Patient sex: M
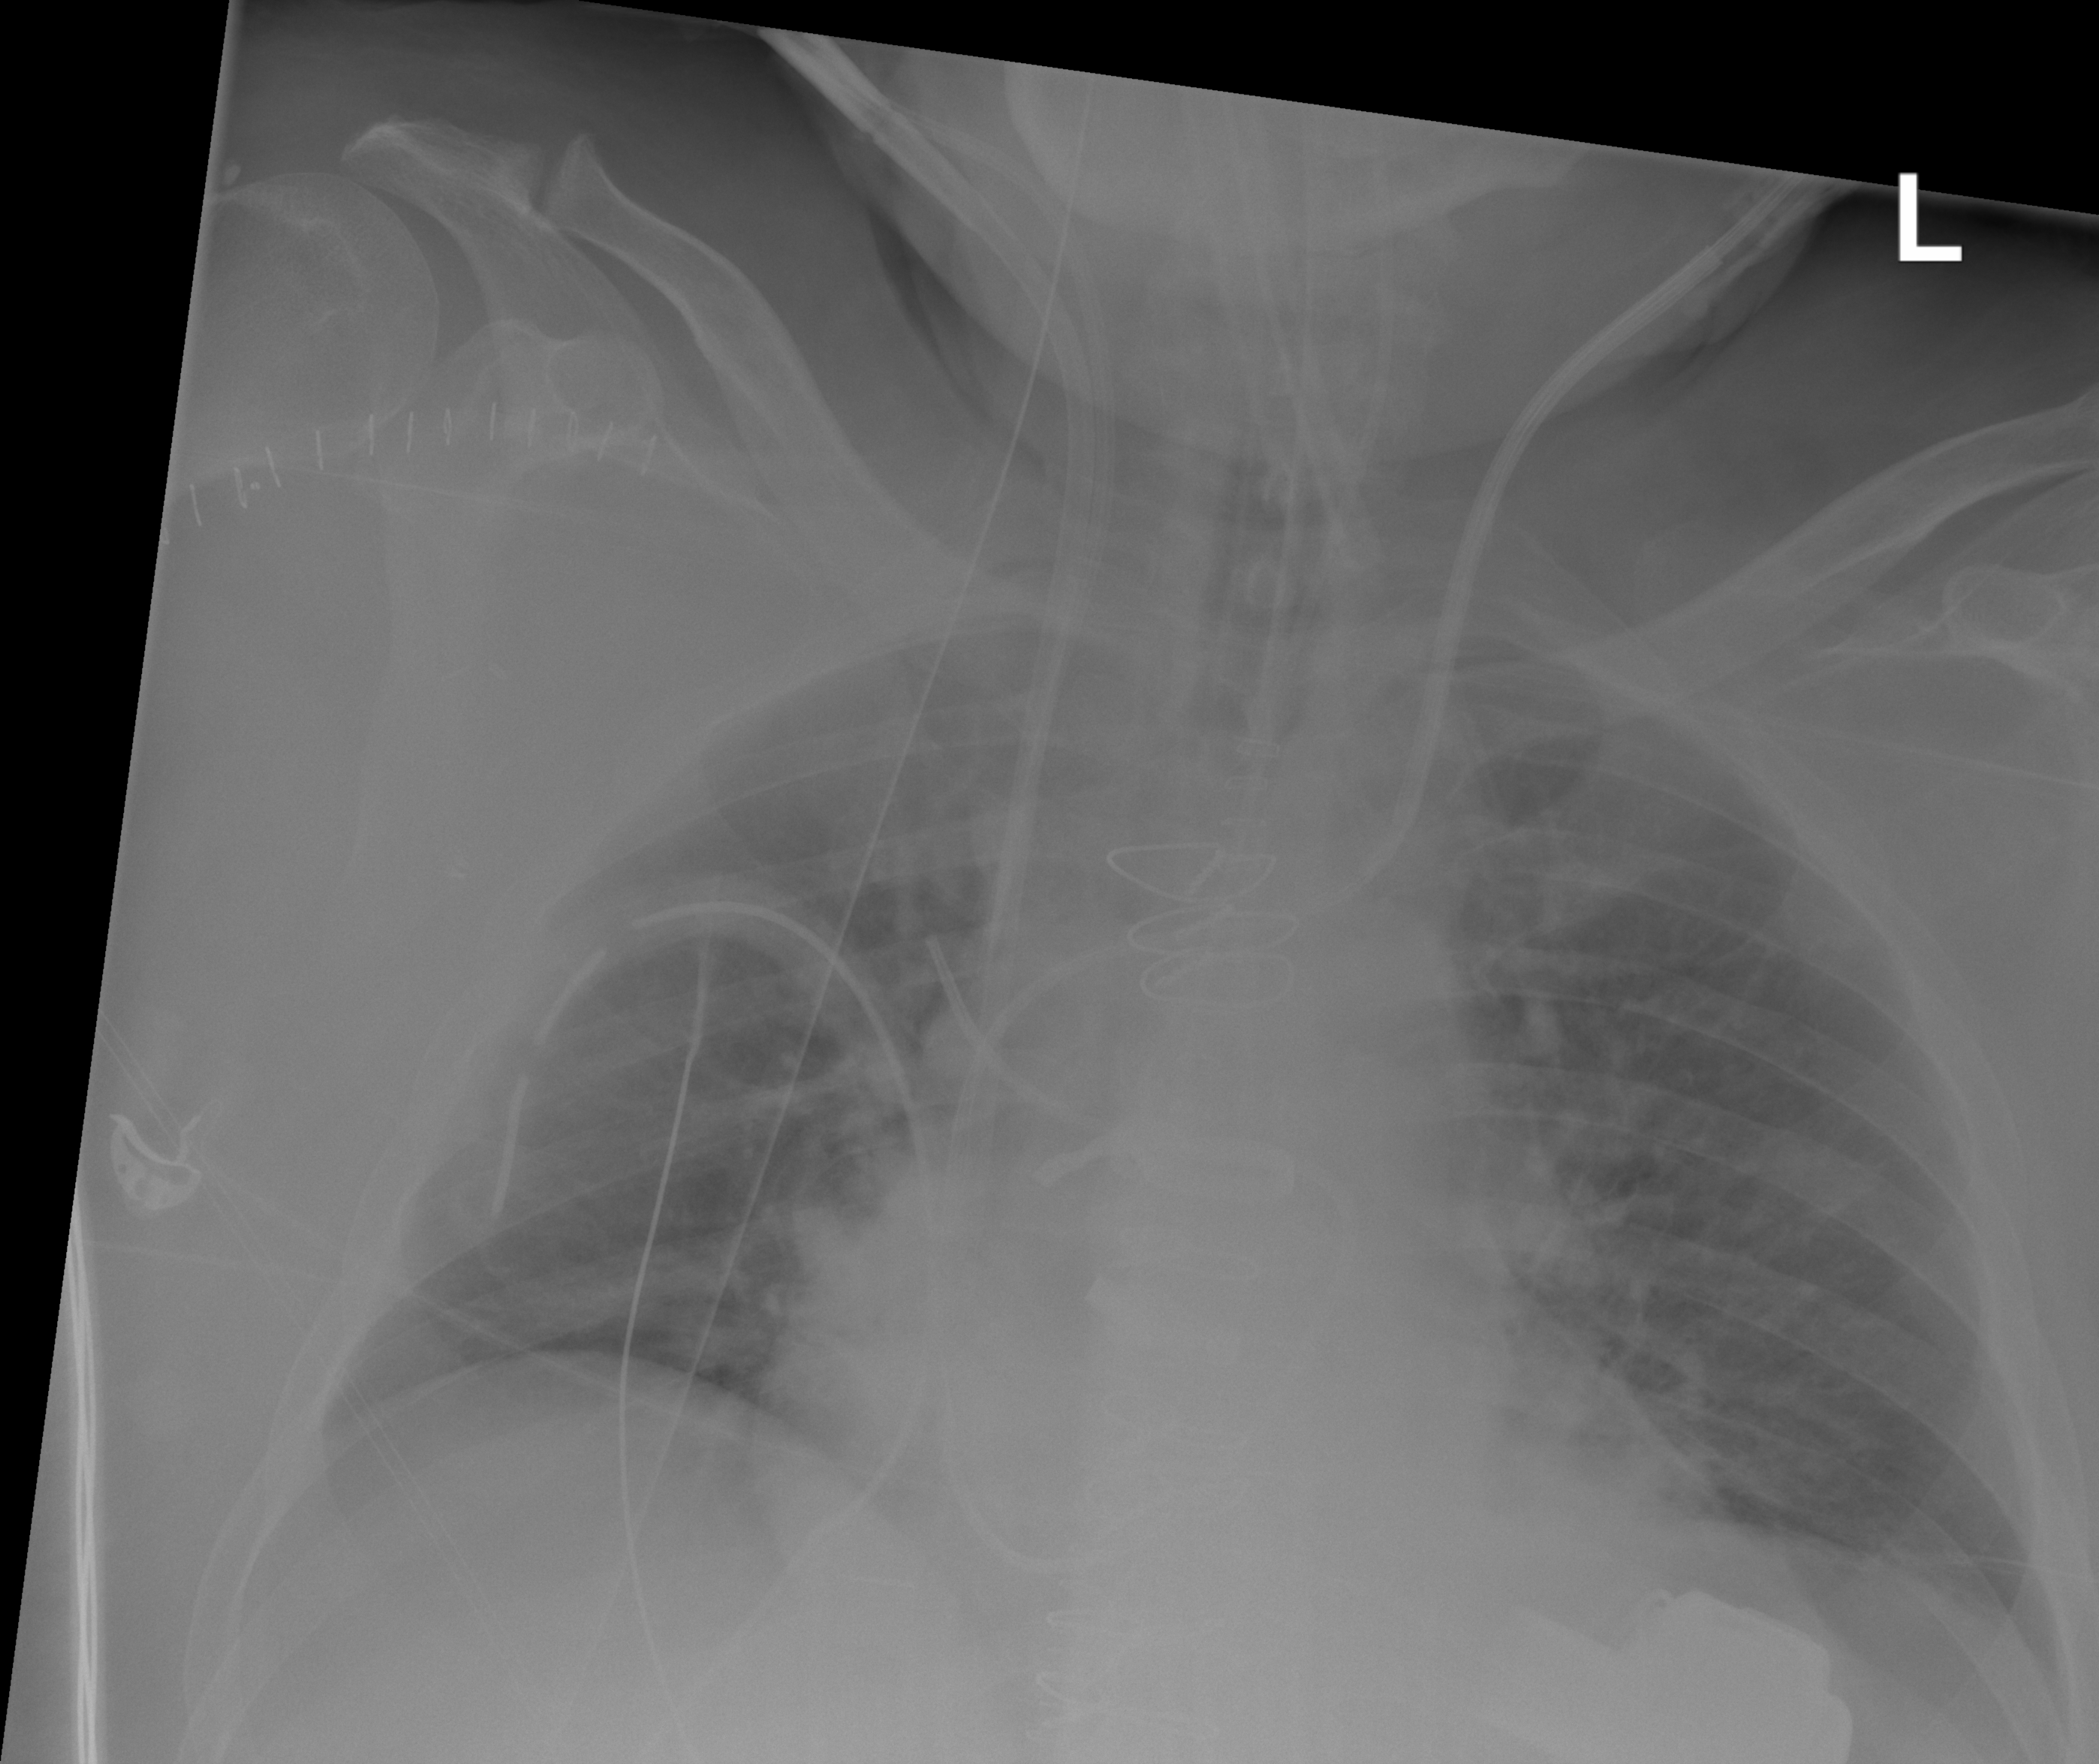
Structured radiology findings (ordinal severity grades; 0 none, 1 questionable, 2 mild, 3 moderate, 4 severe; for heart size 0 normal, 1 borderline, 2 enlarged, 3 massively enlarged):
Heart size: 2
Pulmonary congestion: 2
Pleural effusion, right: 0
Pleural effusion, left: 0
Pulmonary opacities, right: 2
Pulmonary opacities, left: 2
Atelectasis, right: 0
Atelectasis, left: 0